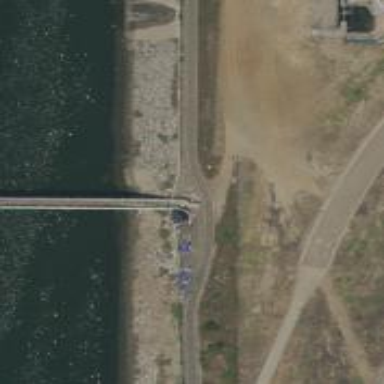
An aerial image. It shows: There is bridge in the image.